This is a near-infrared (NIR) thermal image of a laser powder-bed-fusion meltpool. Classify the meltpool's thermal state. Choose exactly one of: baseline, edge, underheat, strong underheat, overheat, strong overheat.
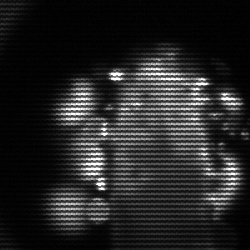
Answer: strong underheat